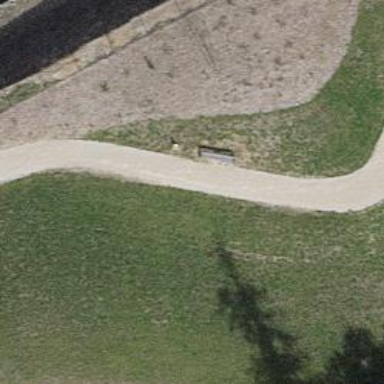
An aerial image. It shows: Bench for seating.